Question: I have a link and i put a button (pic) for it and i want when the link is clicked the button (pic) change like the visited links when it turns to purple
'''
<td><a id="download" href="<?=$row['download_link']?>" target="_blank"><img src="download.png"></a></td>
'''
can it be changed in html or have to do something in css and what is it

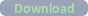
Answer: You can do this in plain CSS by removing the 'img' from the 'a', and adding the following:
'''
<style type="text/css">
#download
{
background-image:url(download.png);
display:block;
/* todo : put height and width of image here */
width:100px;
height:100px;
}
#download :visited
{
background-image:url(download_visited.png);
}
</style>
'''